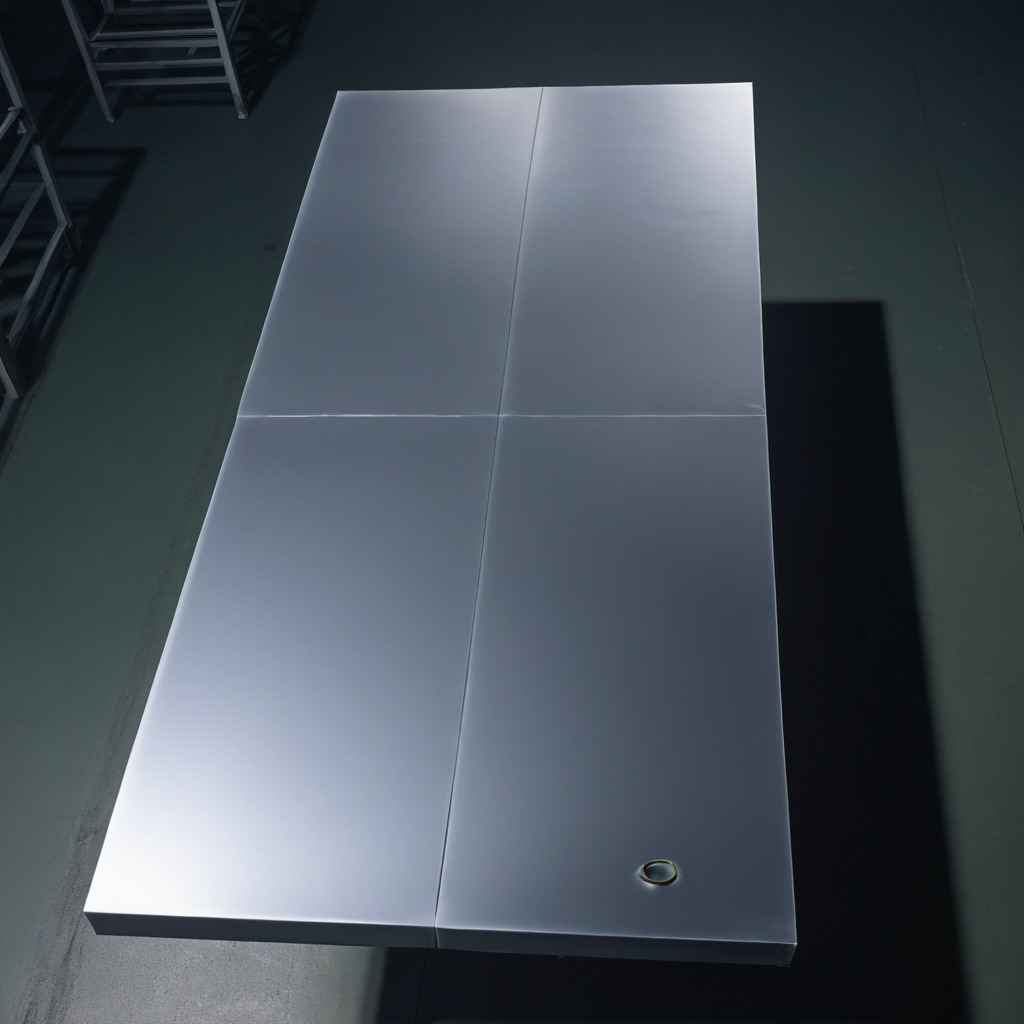
A rubber O-ring is lying on the clean empty table in the basement in the evening.